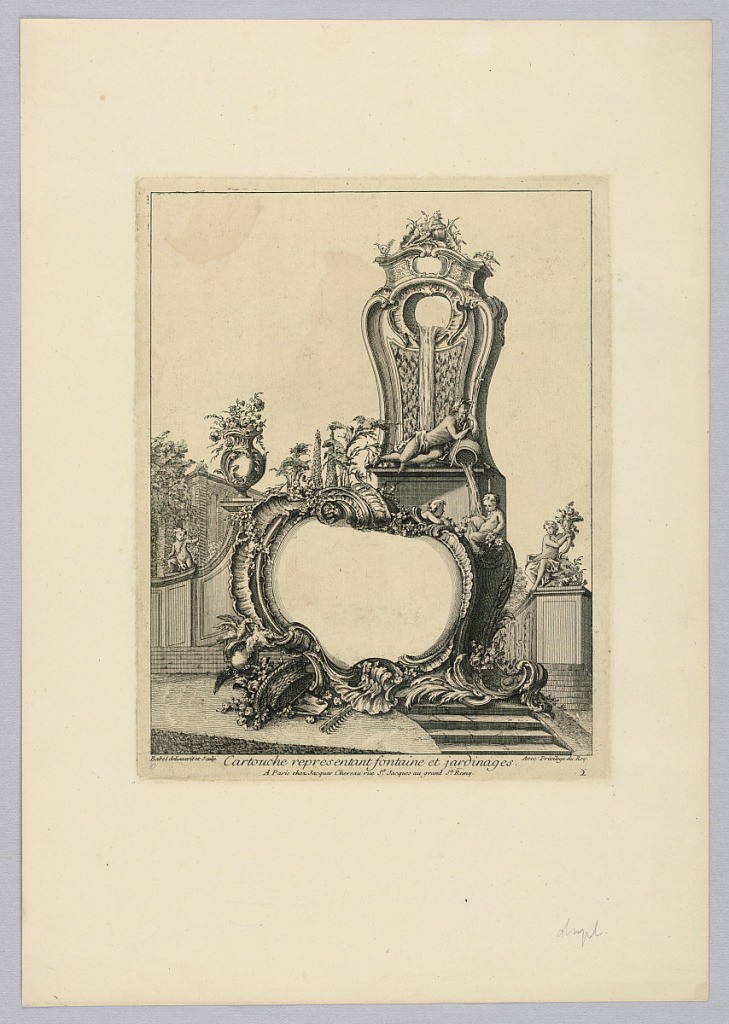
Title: Cartouche Representing a Fountain and Gardening
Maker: Pierre Edme Babel, French, 1720–1775
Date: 1720–1775
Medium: Engraving on paper
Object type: Print
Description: Cartouche Representing a Fountain and Gardening.